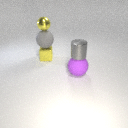
small yellow metal cube below small yellow metal sphere